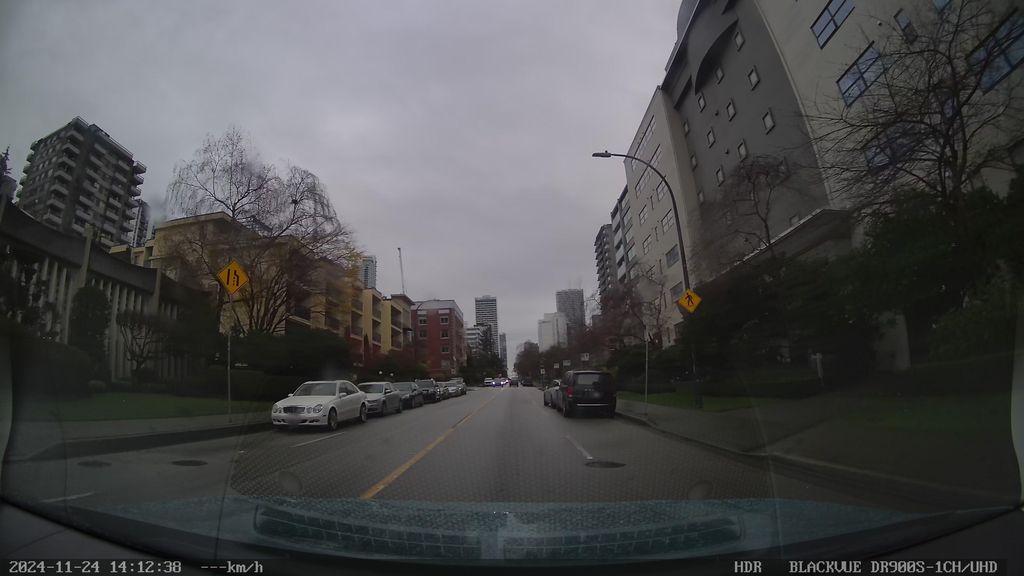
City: vancouver